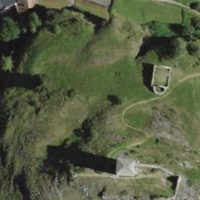
EUNIS habitat code: 23
Species observed at this site:
Asplenium ruta-muraria
Larix decidua
Saxifraga paniculata
Polemonium caeruleum
Campanula glomerata
Sambucus racemosa
Melitaea didyma
Hornungia procumbens